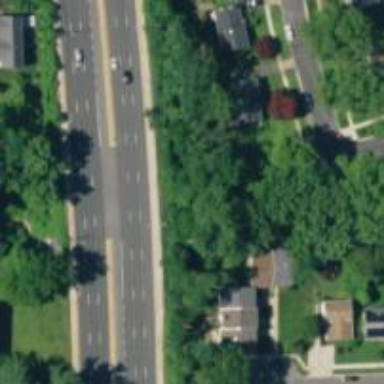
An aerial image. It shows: Primary link road with asphalt surface.